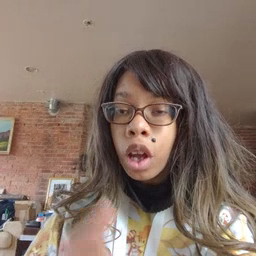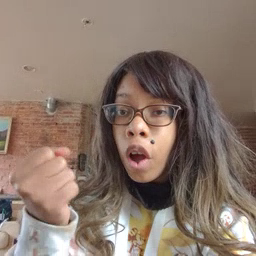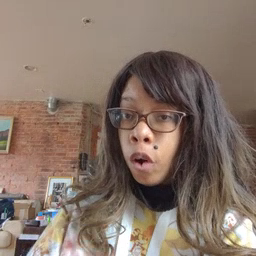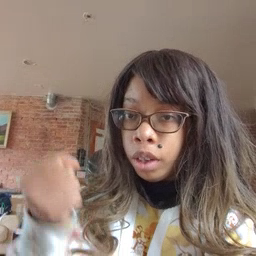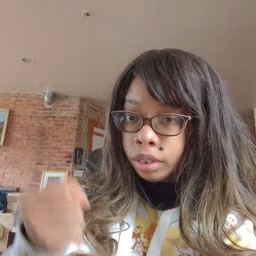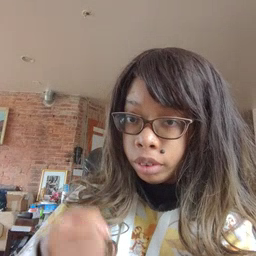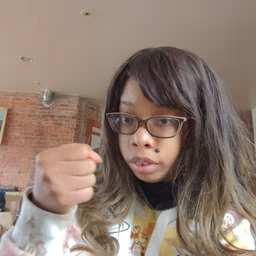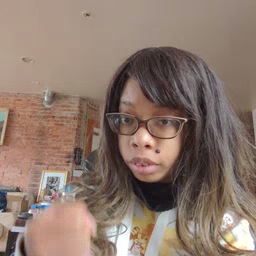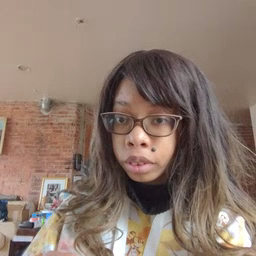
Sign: car